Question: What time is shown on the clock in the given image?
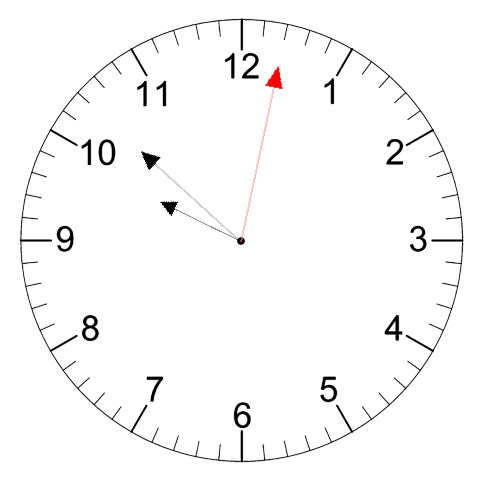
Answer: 09:52:02